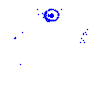
Particle: pion